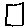
Label: square